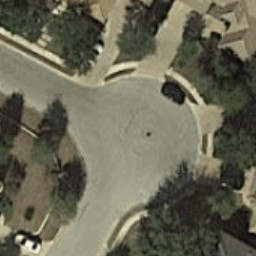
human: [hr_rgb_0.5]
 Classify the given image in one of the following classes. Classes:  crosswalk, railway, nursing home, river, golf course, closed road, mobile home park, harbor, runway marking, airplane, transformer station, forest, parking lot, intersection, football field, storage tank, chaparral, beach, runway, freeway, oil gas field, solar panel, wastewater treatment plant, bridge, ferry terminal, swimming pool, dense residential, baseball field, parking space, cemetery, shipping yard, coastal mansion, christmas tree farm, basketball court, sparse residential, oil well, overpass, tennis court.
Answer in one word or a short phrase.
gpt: closed road